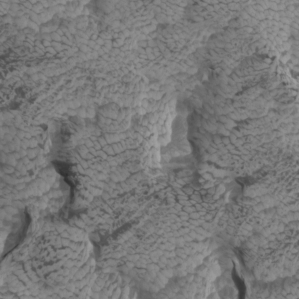
Label: non_frost